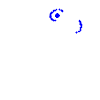
Particle: electron